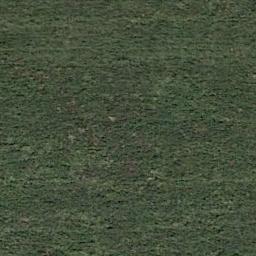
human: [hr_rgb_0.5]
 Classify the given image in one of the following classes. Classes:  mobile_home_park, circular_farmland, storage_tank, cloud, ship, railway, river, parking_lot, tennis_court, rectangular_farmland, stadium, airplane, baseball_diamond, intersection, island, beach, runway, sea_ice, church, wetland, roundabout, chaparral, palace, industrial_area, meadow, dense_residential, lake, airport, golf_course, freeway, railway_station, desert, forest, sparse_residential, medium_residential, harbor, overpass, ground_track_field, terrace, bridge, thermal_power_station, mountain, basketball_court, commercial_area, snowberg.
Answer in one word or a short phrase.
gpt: meadow